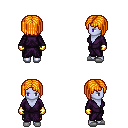
a pixel art fantasy rpg character, female body template, dark elf, purple skin, purple robe, gold greaves, light blonde pageboy hairstyle, gold gloves, white slippers, four views (front, back, left, right), 2x2 character sprite sheet, small pixel art, hard edges, no anti-aliasing